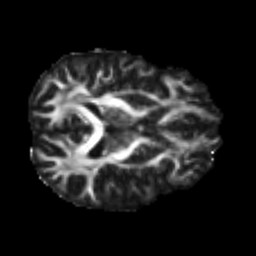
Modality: FA
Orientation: axial
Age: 39
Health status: ill
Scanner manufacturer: philips
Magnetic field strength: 3 T
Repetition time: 9 s
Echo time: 0.127 s